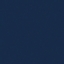
Label: SeaLake